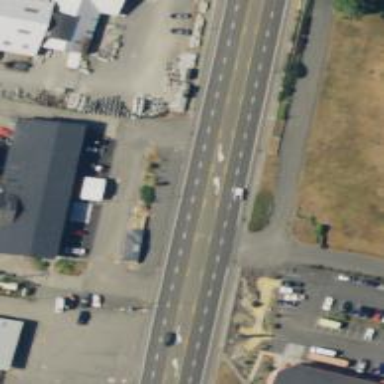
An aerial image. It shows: Asphalt road classified as trunk highway.